Field crop: maize
Growth stage: 1
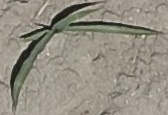
Species: sorghum